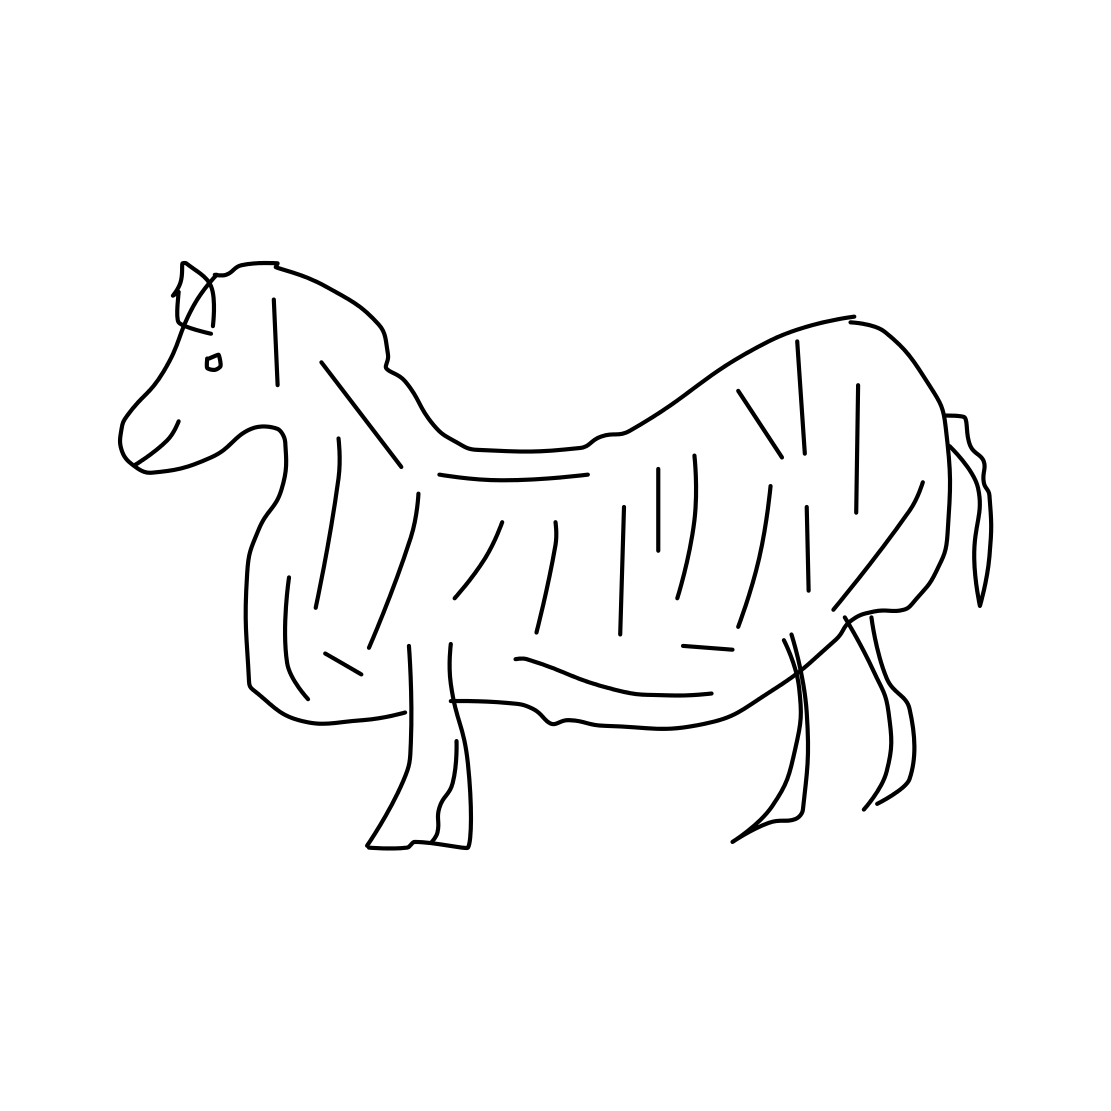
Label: zebra